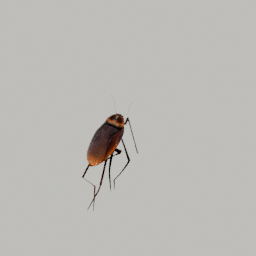
Label: animals